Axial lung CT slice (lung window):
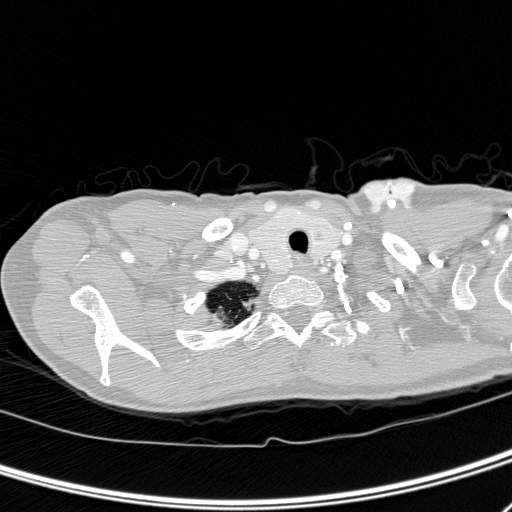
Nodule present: no